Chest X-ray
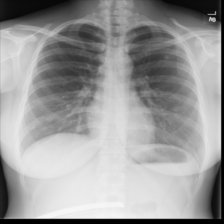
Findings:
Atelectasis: negative
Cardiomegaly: negative
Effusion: negative
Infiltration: negative
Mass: negative
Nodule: positive
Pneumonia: negative
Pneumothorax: negative
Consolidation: negative
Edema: negative
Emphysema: negative
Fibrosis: negative
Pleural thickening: negative
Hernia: negative